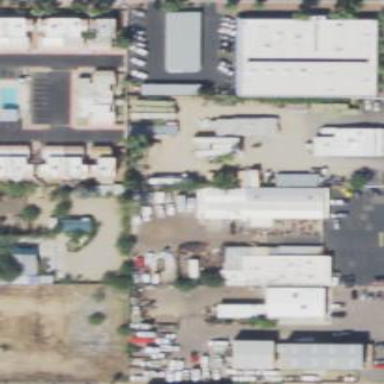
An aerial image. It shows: Commercial area.